Question: Here's a screenshot of the first three columns of the 'users' table in the 'mysql' DB available from phpMyAdmin in a XAMPP installation.
What's the purpose of the Host values?

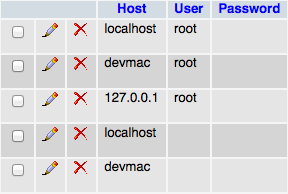
Answer: You can have one username on multiple hosts, so you can decide whether to give this user extra-permissions or not.
For example you have user 'emanuil' and you grant him all privileges on localhost, but if somebody connects from differen host with username 'emanuil', you wouldn't give him 'drop table' privelege because of security reasons
'emanuil'@'127.0.0.1' - All privileges
'emanuil'@'%' - All priveleges except 'drop table'